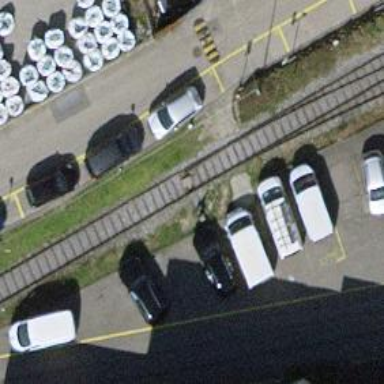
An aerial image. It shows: Railway switch.